Question: In Eclipse it was possible to hover over an object and a pop up would show the package the object belonged to. Like here:

you see that the object source belongs to com.google.zxing.... and so on. How can I get that information in Android Studio?
Thanks!
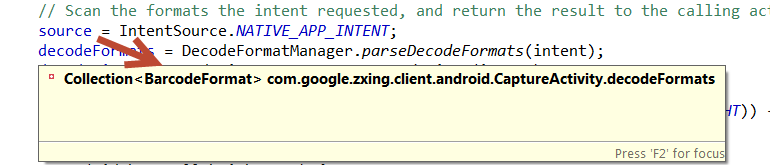
Answer: You need to change it from . Go to
Check This:

After Changing it.